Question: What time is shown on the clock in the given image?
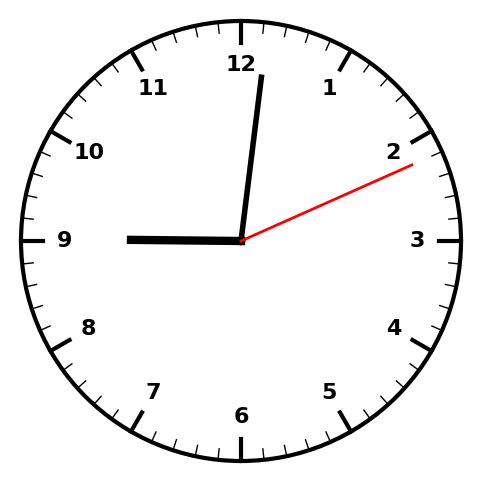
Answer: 09:01:11